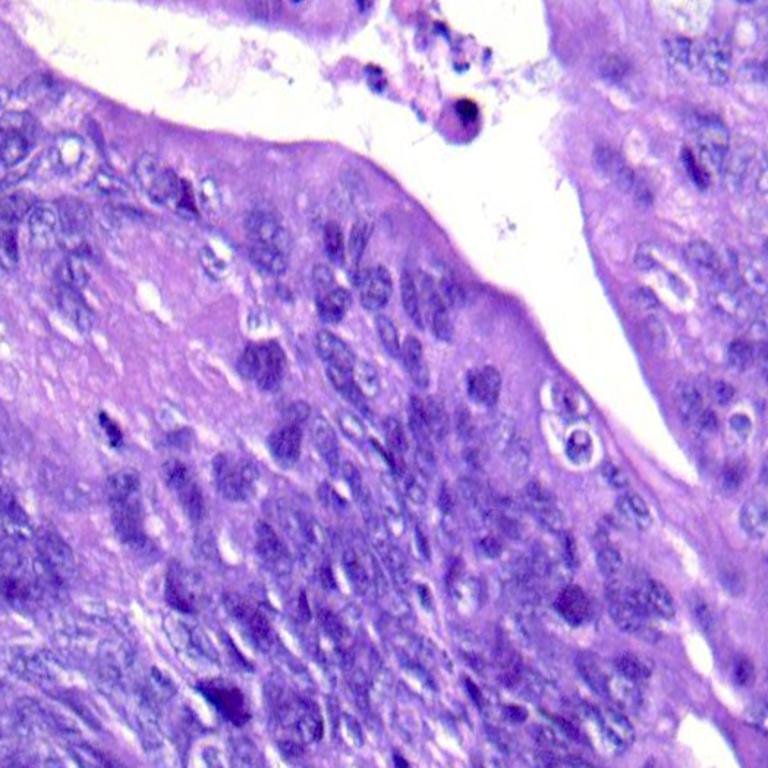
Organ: colon
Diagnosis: adenocarcinomas